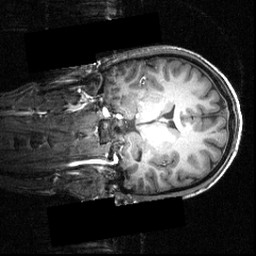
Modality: T1w
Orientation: coronal
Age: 21
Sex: male
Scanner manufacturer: siemens
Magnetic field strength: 3.951 T
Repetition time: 1.5 s
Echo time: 0.00335 s